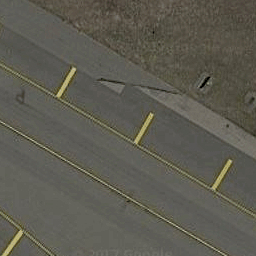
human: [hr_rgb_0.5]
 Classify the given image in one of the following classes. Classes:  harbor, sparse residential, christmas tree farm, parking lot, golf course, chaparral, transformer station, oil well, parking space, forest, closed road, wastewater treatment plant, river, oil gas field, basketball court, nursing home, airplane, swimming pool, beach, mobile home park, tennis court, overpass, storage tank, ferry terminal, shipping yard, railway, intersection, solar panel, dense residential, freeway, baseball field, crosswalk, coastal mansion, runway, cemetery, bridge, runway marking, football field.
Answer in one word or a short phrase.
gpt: runway marking